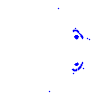
Particle: kaon